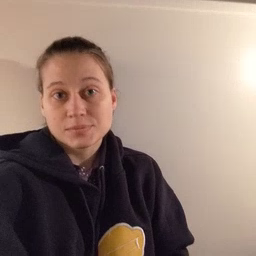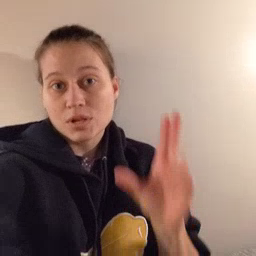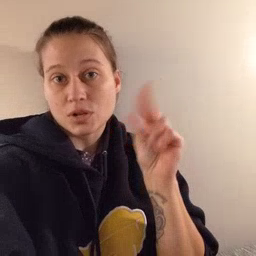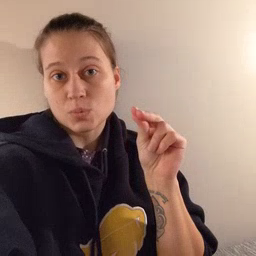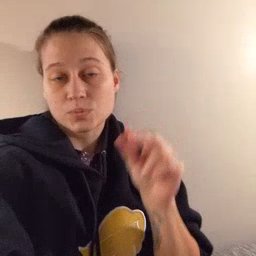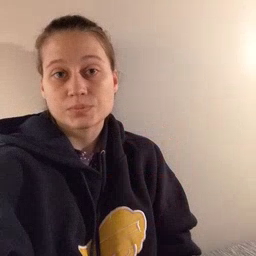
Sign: no